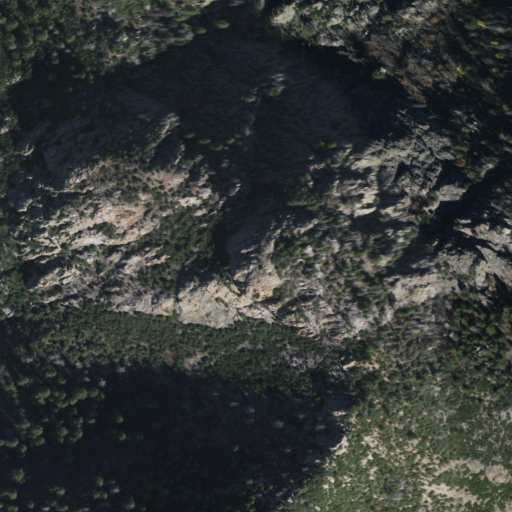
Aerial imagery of mountain in Arizona named McCleary Peak containing evergreen forest and shrub